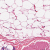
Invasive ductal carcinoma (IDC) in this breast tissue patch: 0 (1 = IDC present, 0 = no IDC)